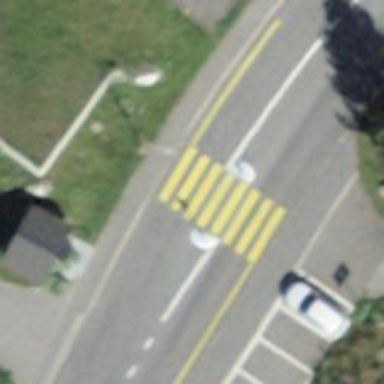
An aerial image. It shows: Marked road crossing with pedestrian island.